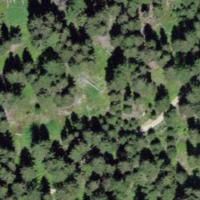
EUNIS habitat code: 43
Species observed at this site:
Phoenicurus phoenicurus